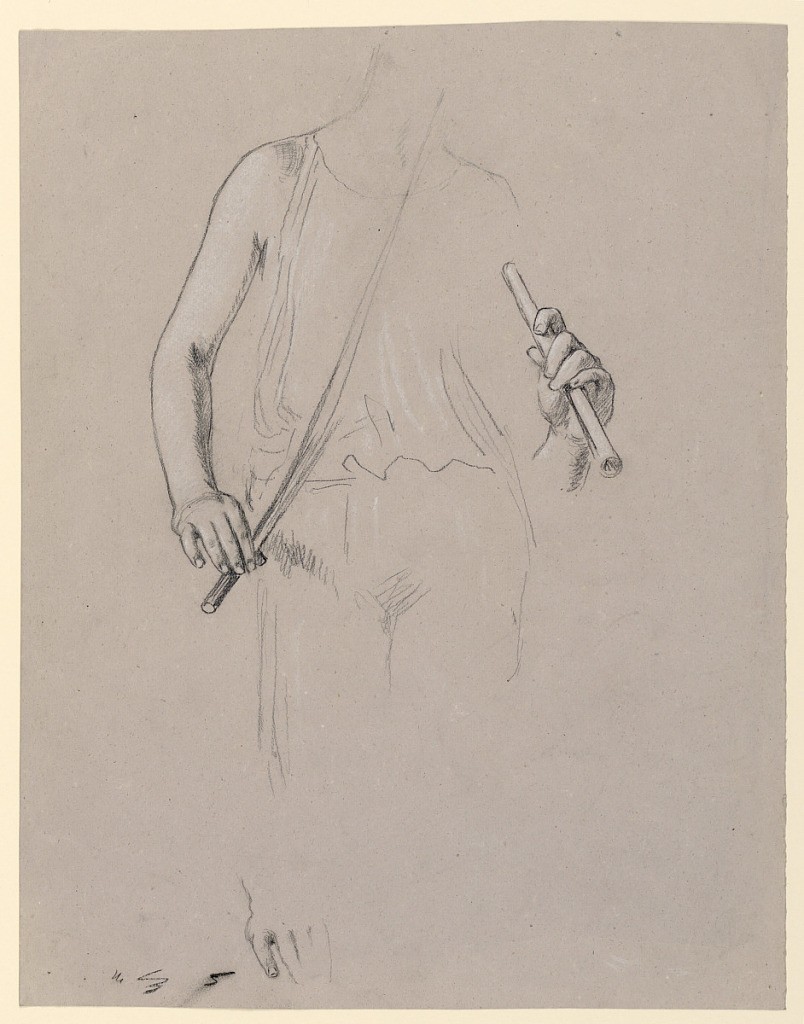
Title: Figure Study: Costumed Man
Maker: Elihu Vedder, American, 1836 – 1923
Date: ca. 1885
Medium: Black crayon, white chalk, on gray paper
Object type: Drawing
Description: Torso lightly draped and briefly indicated emphasis on the right hand; left hand holding flute. Below, brief sketch of hand.